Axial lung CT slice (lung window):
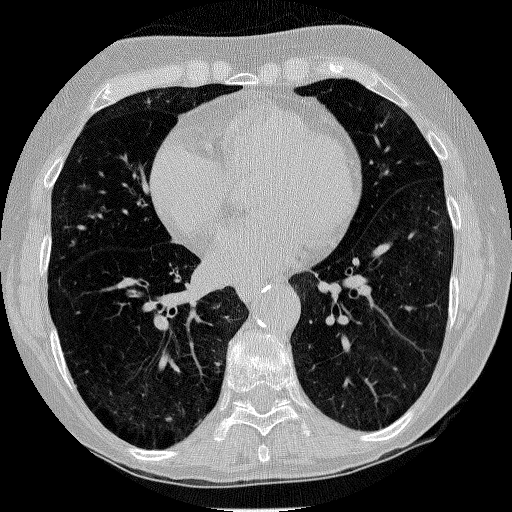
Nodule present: no